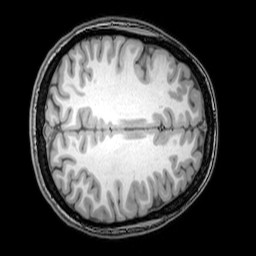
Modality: T1w
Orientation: axial
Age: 23
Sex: female
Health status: healthy
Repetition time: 0.081 s
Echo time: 0.037 s